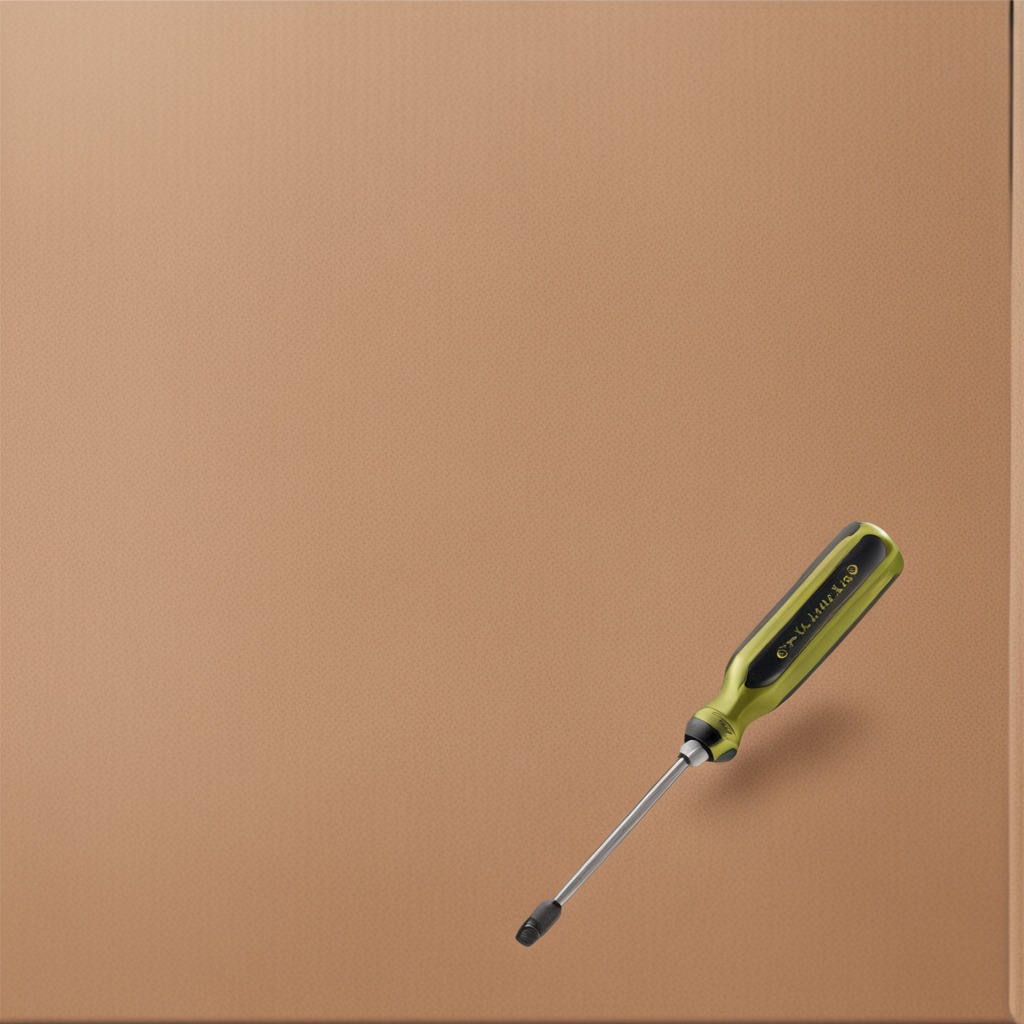
A screwdriver is lying on the cardboard box surface.